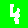
Digit: 4